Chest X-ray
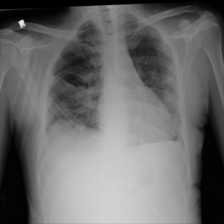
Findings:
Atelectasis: negative
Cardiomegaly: negative
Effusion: negative
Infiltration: negative
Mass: negative
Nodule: negative
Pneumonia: negative
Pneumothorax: positive
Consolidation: negative
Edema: negative
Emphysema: negative
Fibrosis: negative
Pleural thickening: negative
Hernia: negative